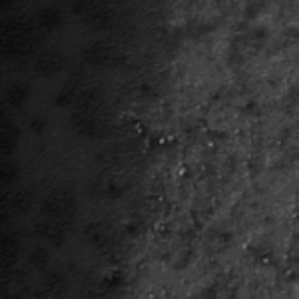
Label: frost